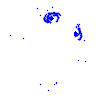
Particle: proton